Question:
Hi, I try to follow android's <URL> article and started the hierarchyviewer.
I am following the steps in the tutorial:
1. start emulator
2. start app
3. open cmd and start hierarchyviewer
4. select my activity and wait. The application is the spinner sample from SDK samples.
However, all rendering time related info are n/a, no measure time, no layoutime, no drawtime, no color circles, as show in the screen shot.
I also tried to exit eclipse because <URL> said debugger may causing problem but nothing changed.
am I missing any thing?
Thanks
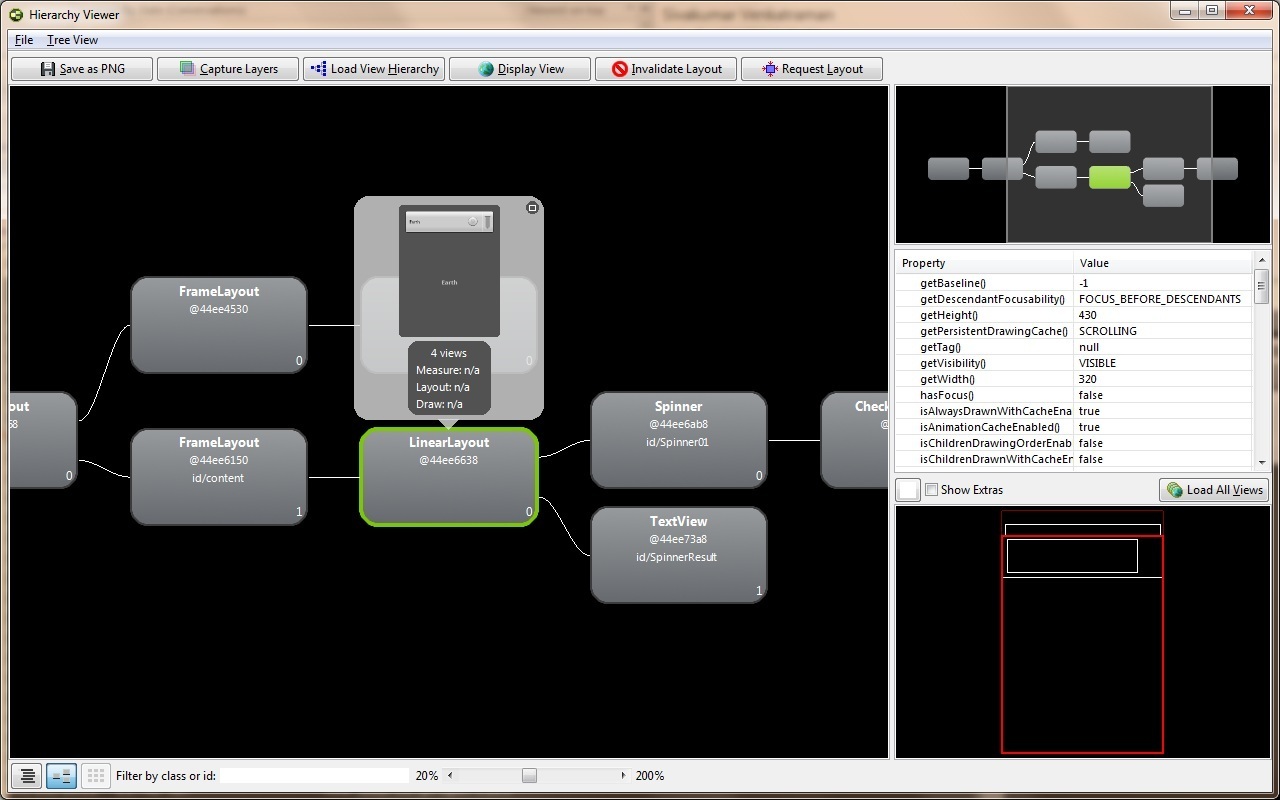
Answer: Apparently, this only works from Android 2.3 onwards
(see <URL>